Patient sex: M
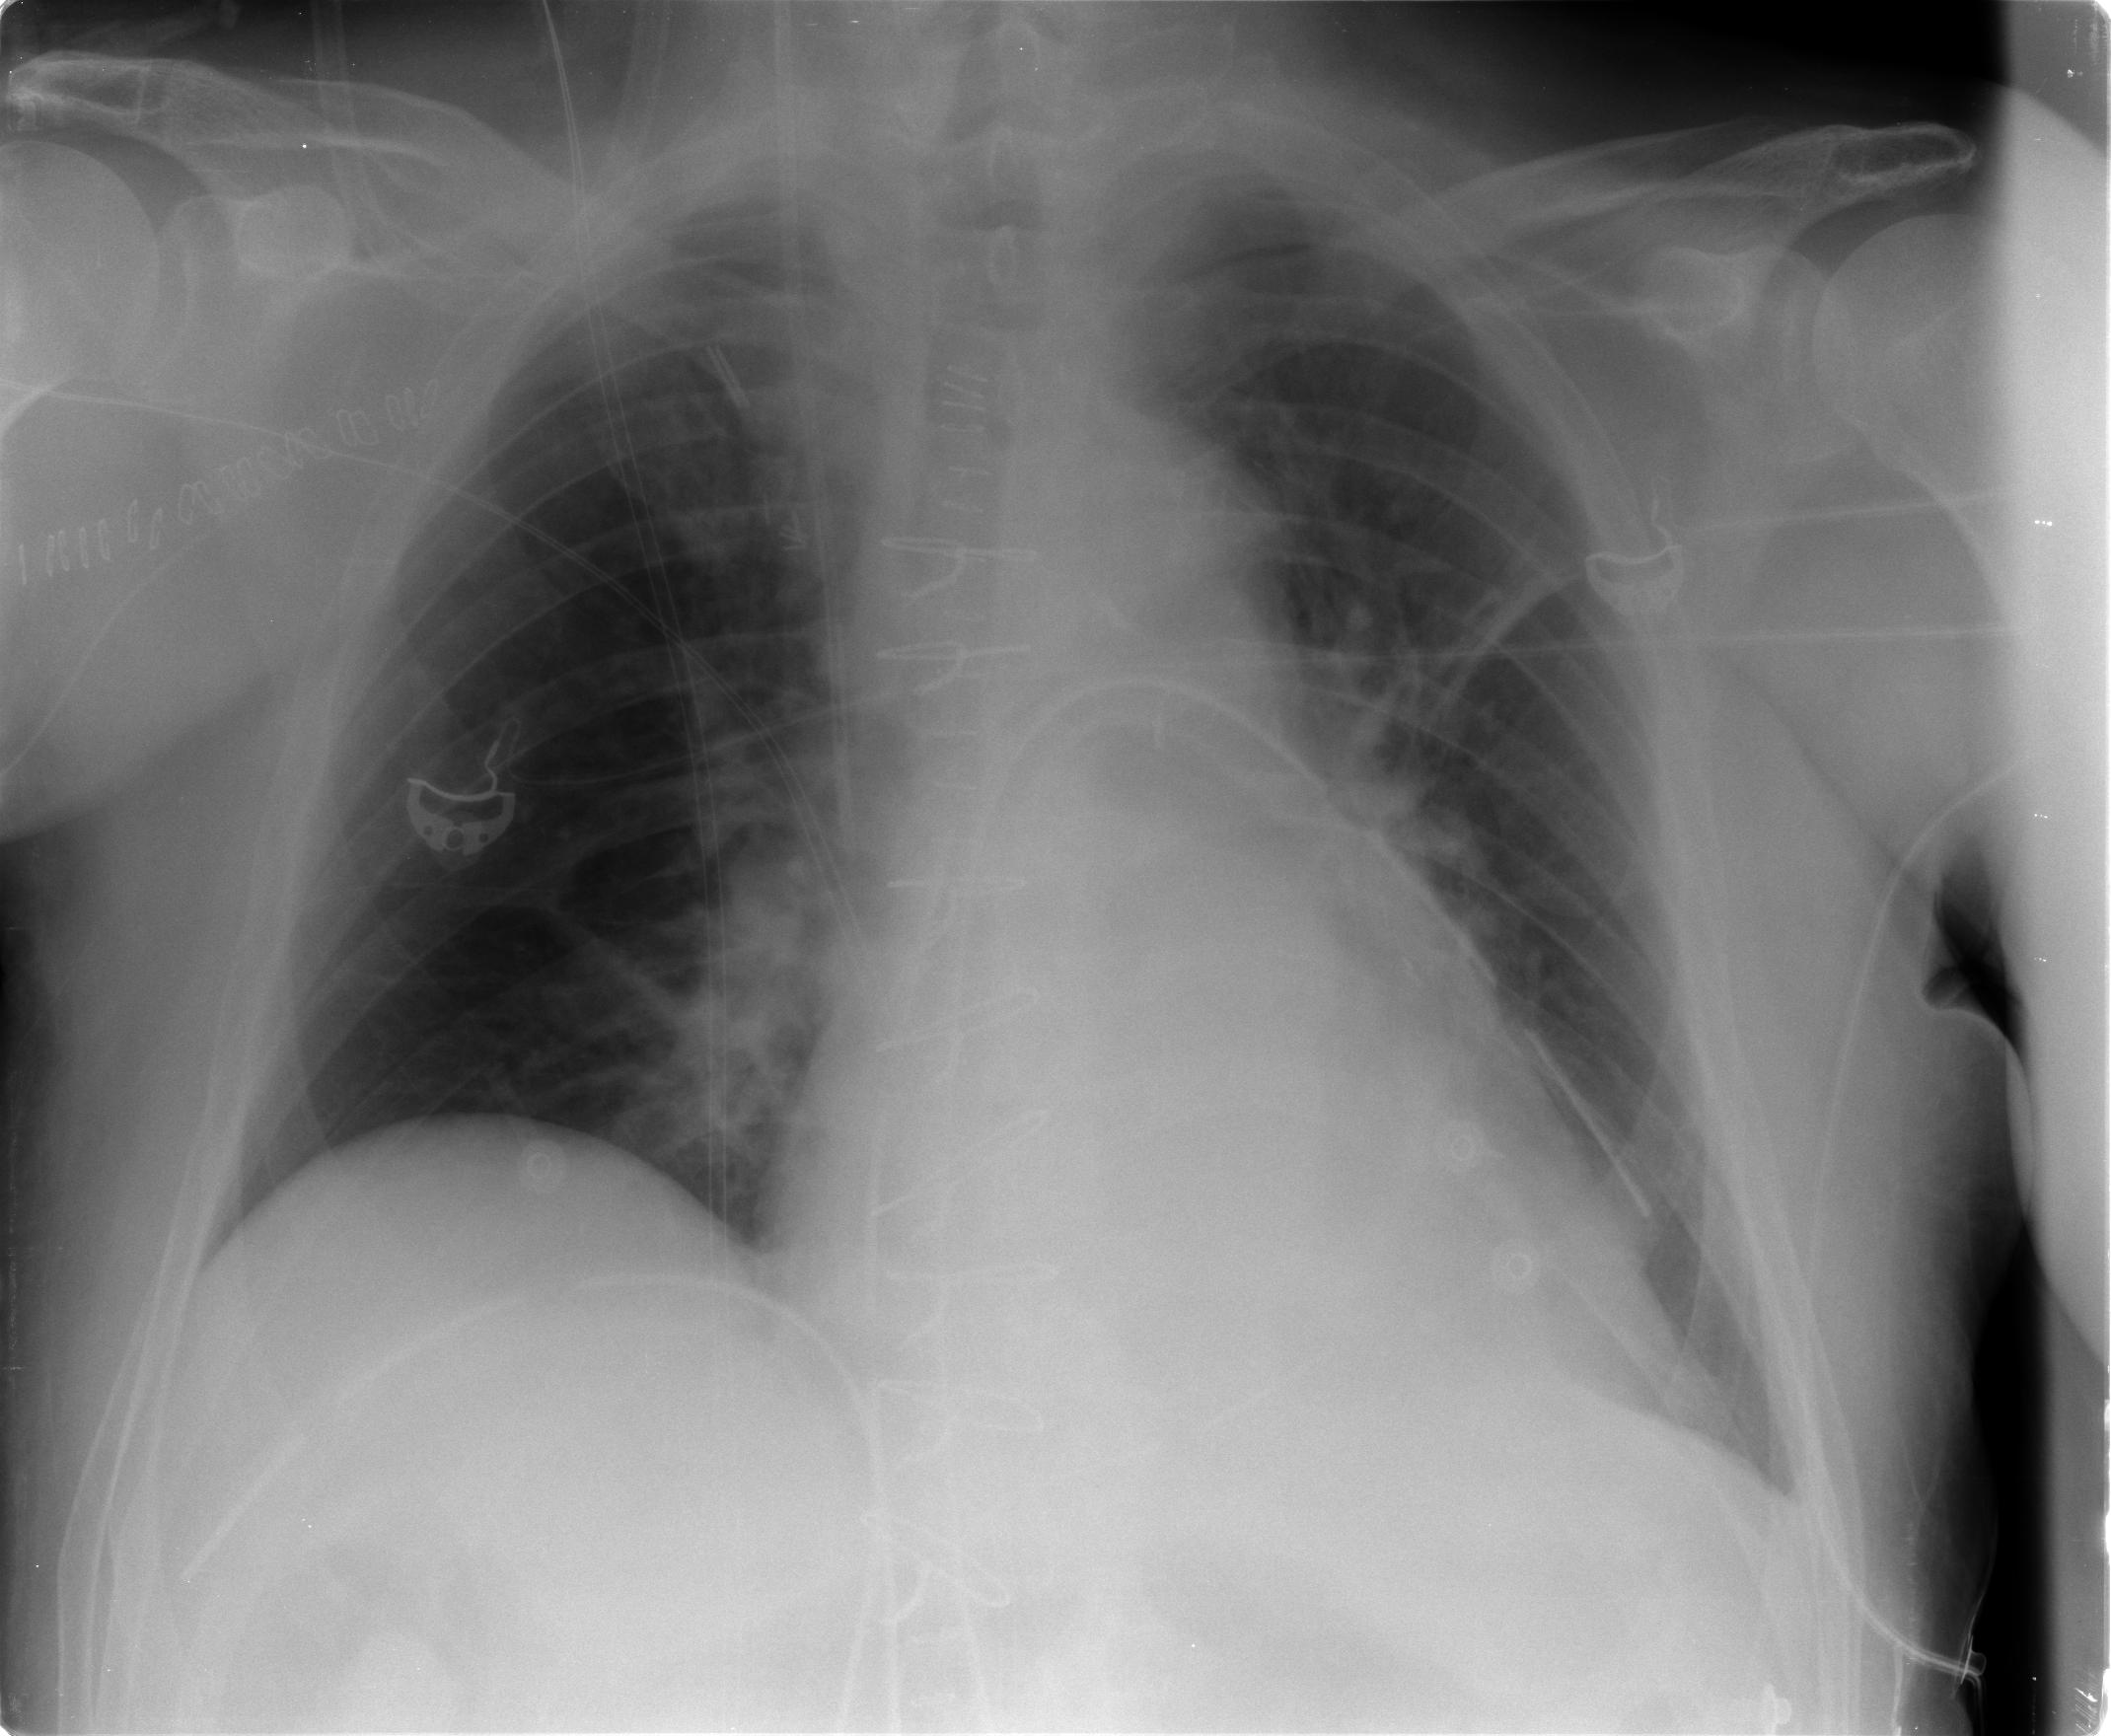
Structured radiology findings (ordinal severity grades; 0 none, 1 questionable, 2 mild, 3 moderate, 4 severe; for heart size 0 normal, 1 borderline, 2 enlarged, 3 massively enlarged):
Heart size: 1
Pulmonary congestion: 2
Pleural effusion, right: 0
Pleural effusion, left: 0
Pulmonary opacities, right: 0
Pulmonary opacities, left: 0
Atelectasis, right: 0
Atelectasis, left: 0